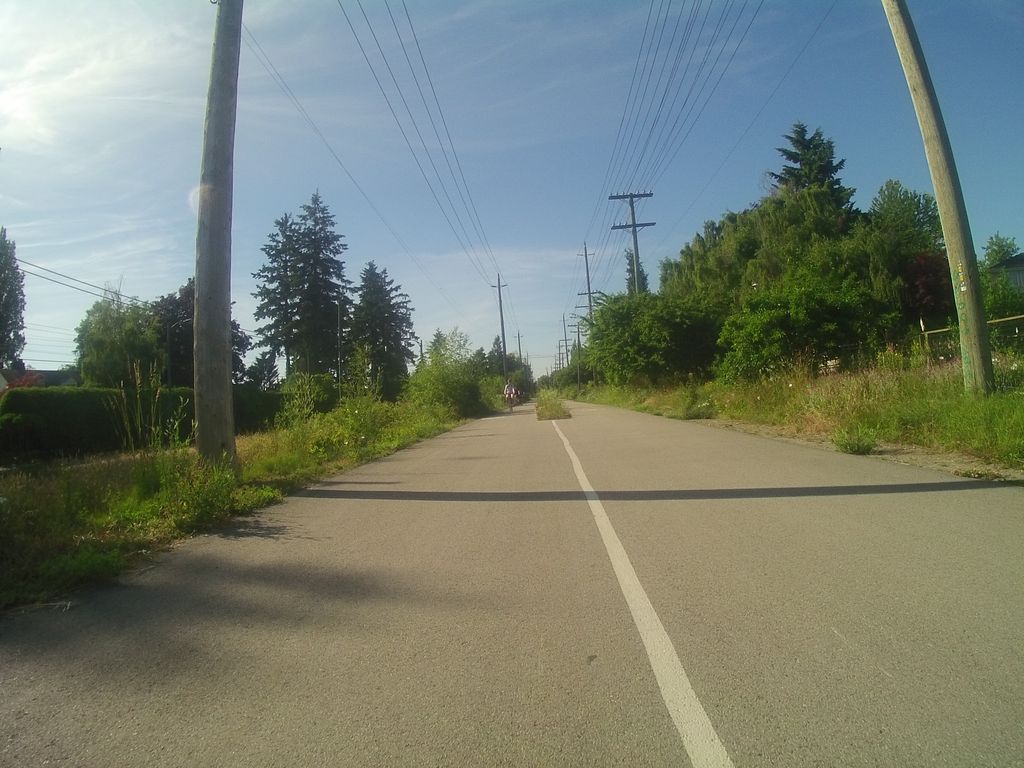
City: vancouver